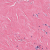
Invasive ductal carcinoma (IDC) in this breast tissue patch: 0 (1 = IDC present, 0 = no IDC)